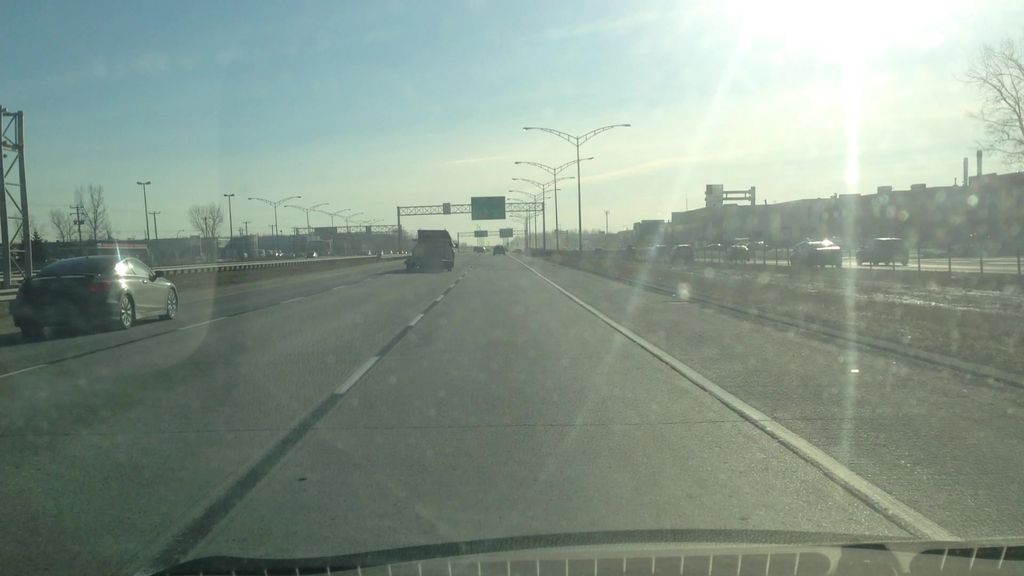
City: montreal